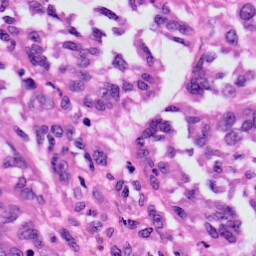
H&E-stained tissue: Skin